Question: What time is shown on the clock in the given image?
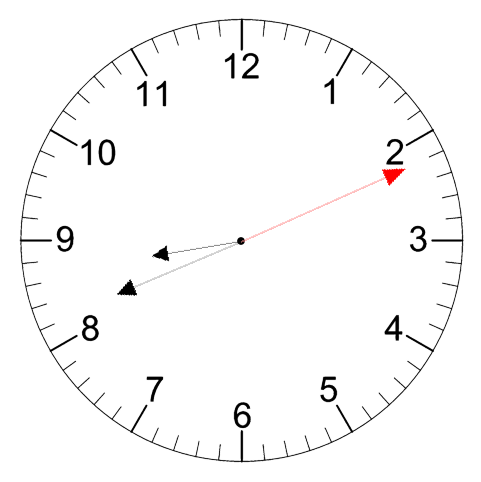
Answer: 08:41:11